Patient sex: M
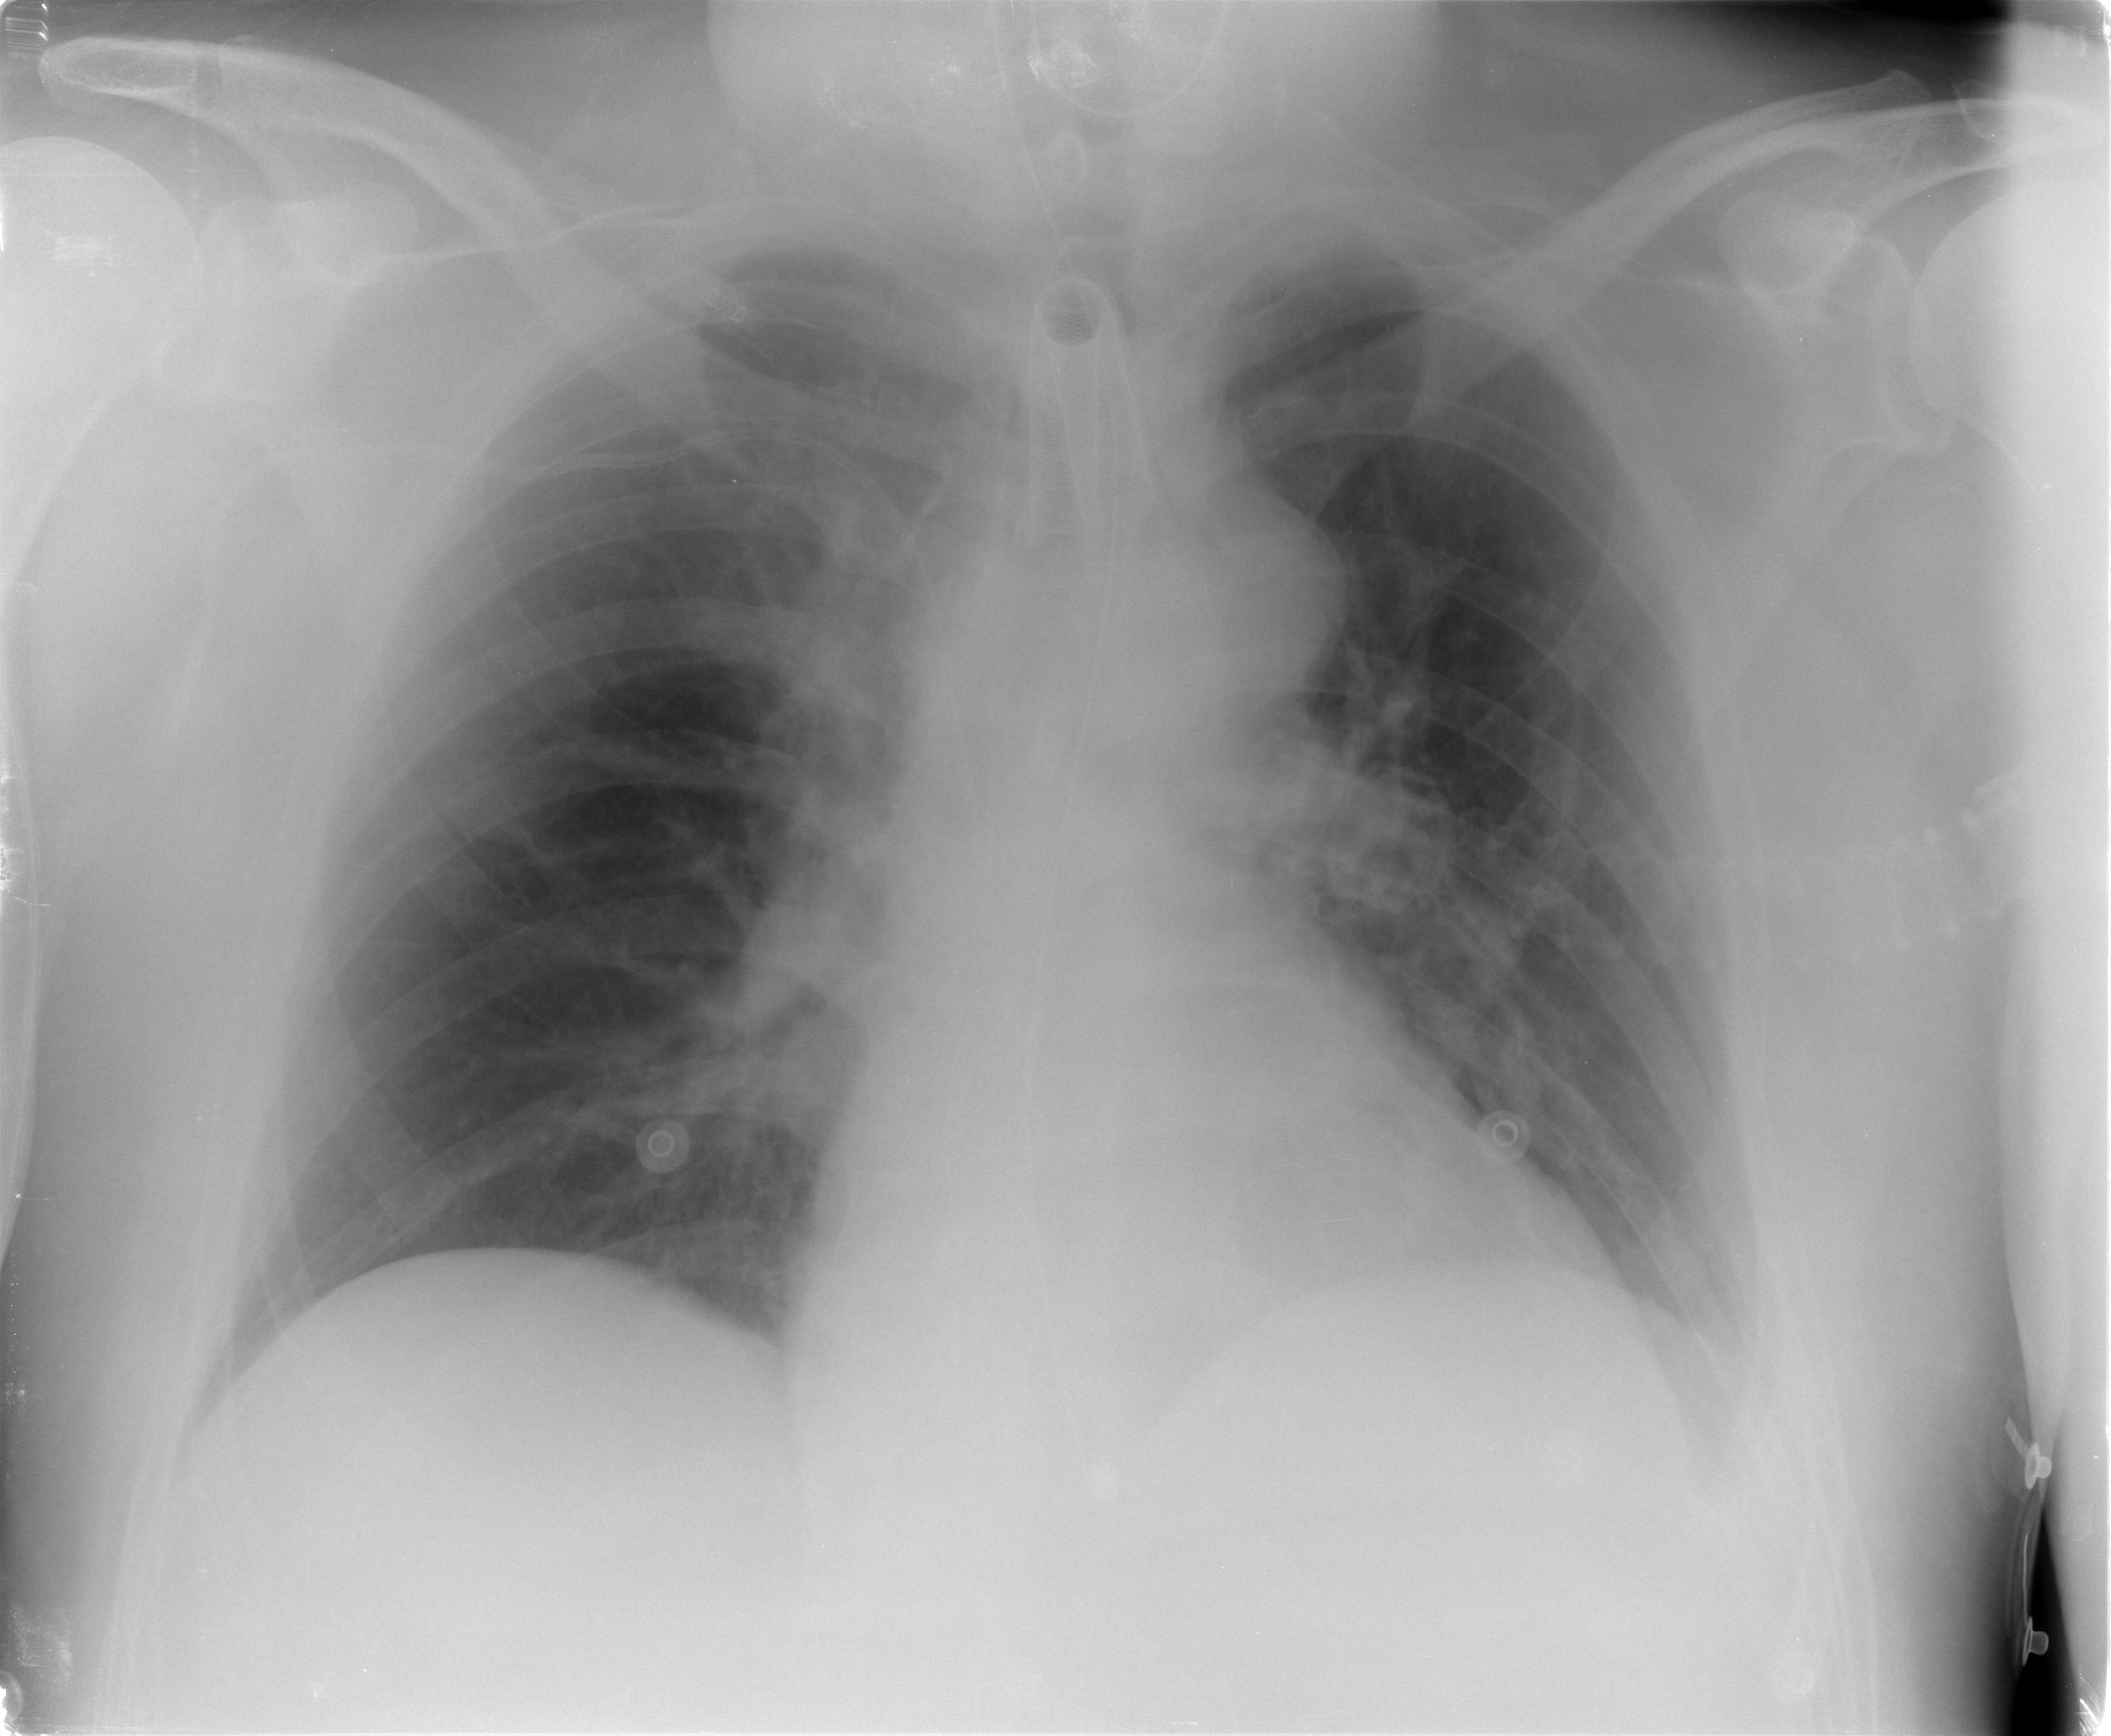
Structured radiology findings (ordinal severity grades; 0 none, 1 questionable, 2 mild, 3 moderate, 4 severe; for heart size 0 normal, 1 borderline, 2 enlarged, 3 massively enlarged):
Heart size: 1
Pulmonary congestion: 2
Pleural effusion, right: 0
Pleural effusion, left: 0
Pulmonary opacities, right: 0
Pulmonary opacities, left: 0
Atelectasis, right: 0
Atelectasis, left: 0